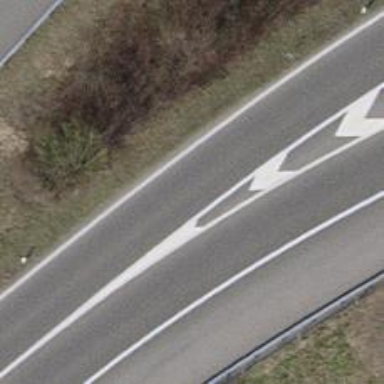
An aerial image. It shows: Asphalt motorway link.